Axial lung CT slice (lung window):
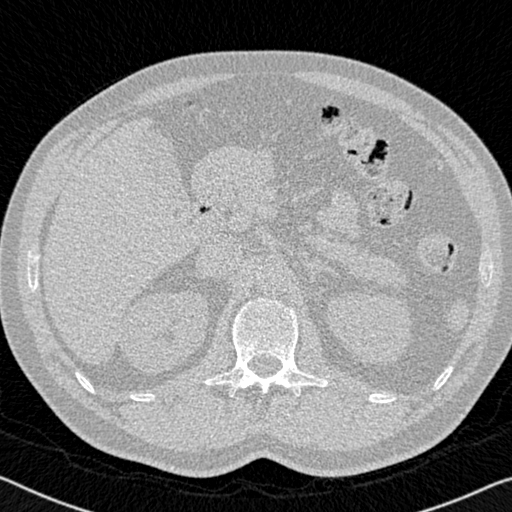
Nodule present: no